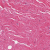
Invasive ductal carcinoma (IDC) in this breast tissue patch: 0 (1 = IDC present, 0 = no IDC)